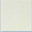
Piece: xx